Field crop: tomato
Growth stage: 1
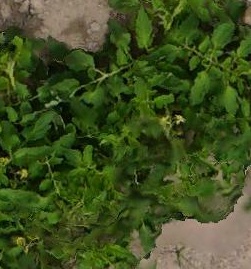
Species: tomato